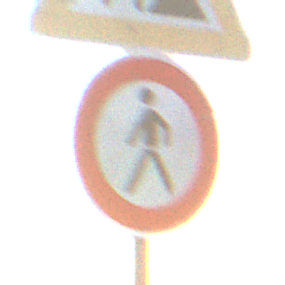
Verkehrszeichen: VerbotFussgaenger
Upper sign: Arbeitsstelle
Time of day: SunriseSunset
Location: Outdoor (Nature)
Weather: Clear
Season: NotSpecified
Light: Natural